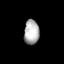
Tissue: lung
Cell type: Fibroblasts
Senescence score: 0.5657
Nuclear area (px): 365
Mean DAPI intensity: 176.668